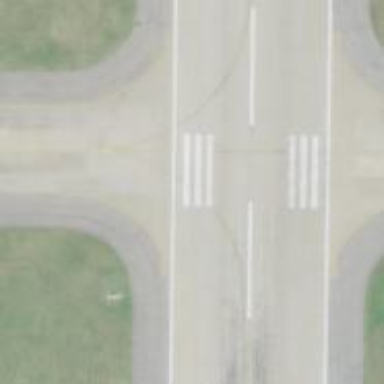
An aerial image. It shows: Image of taxiway at airport.